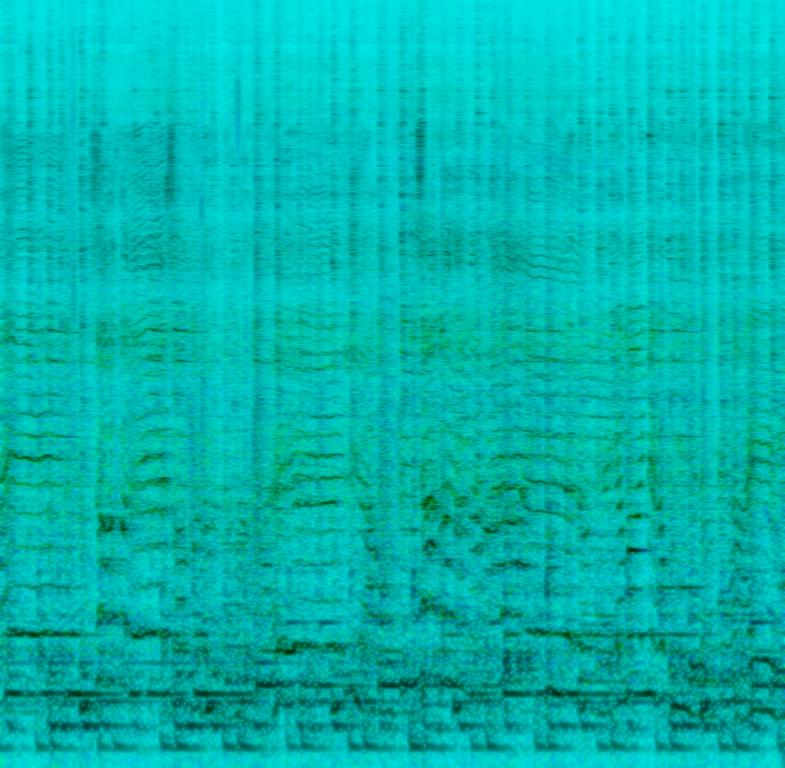
Rhythmic African afrobeat music that sounds celebratory and fun. Busy hand percussion and mallet percussion play in an odd meter, accompanying group female vocals with a lead female vocalist. Feels organic and earthy.